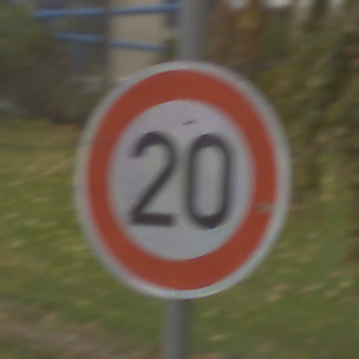
Verkehrszeichen: Geschwindigkeit20
Umgebung: Outdoor, Nature
Tageszeit: MorningAfternoon
Wetter: Overcast
Licht: Natural
Jahreszeit: Autumn
Kontrast: LowContrast